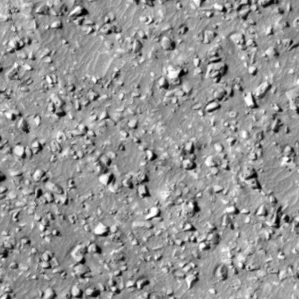
Label: non_frost